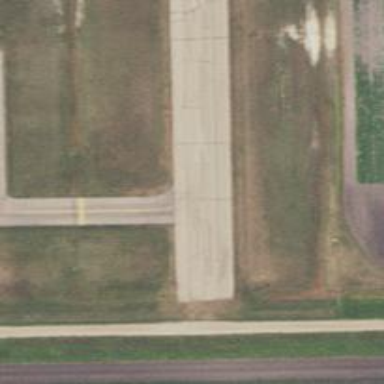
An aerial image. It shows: Asphalt runway with displaced threshold at the airport.